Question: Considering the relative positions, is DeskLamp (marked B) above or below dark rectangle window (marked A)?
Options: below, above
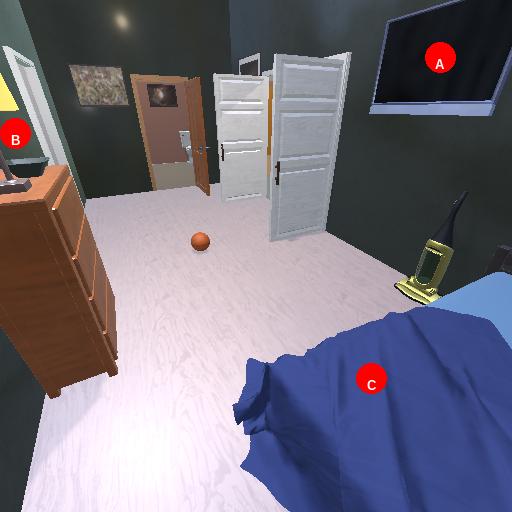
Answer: below